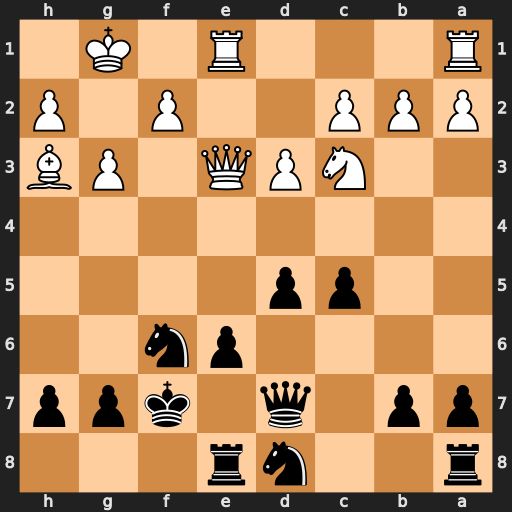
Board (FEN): r2nr3/pp1q1kpp/4pn2/2pp4/8/2NPQ1PB/PPP2P1P/R3R1K1
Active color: b
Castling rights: -
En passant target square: -
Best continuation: d4 Qc1 dxc3